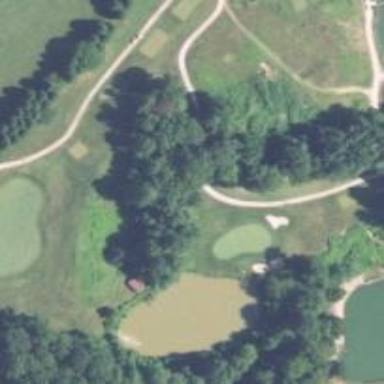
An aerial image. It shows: Rough area on grassy golf course.